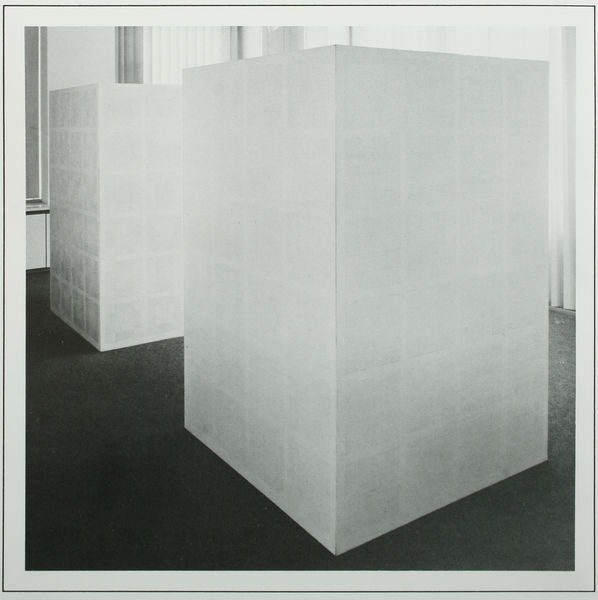
Titel: Boxes with Drawing Series I, II, III, IV (li: Series B, re: Series A)
Künstler: Sol Lewitt
Schlagwörter: weiß, grau, raum, schwarz, schrank, zwei, schublade, plastik, fotografie, würfel, kasten, quadrate, quader, museum, quadrat, kuben, installation, kubus